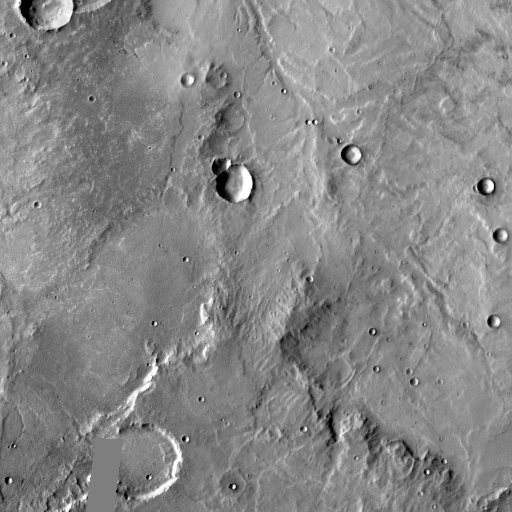
Crater classes present: Background, Other, Layered, Buried